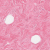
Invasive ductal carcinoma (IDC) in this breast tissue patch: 0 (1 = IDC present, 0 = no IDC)